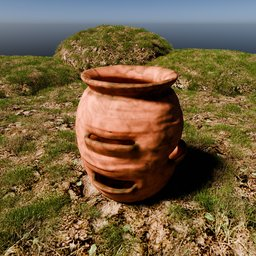
Label: nature